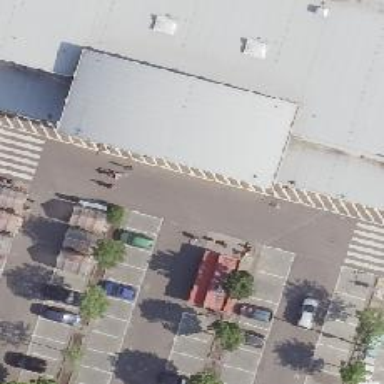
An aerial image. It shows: Parking aisle designated as service road.